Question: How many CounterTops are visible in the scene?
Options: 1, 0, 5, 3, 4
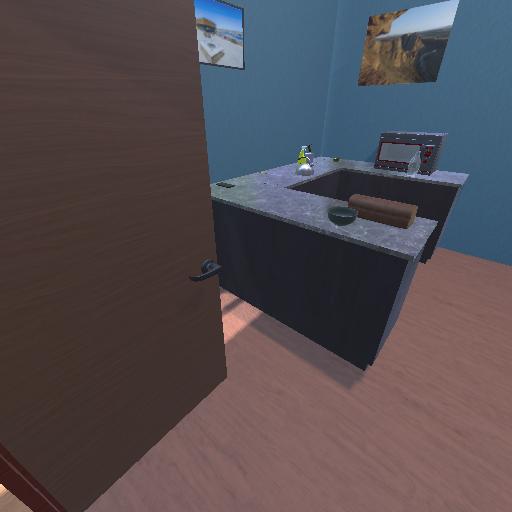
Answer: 1